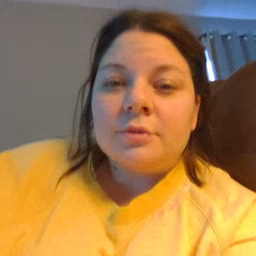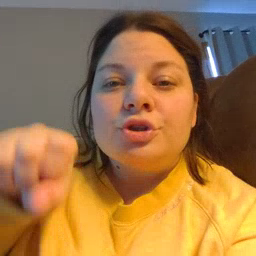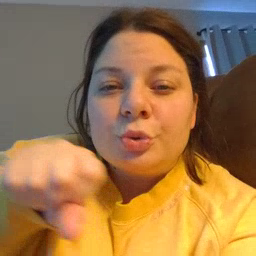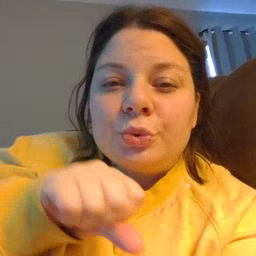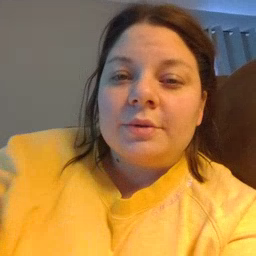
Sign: shoe